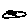
Label: bird